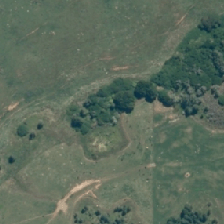
Land cover: herbaceous_freshwater_vege